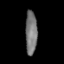
Tissue: lung
Cell type: Fibroblasts
Senescence score: 0.5821
Nuclear area (px): 512
Mean DAPI intensity: 115.988